Field crop: maize
Growth stage: 1
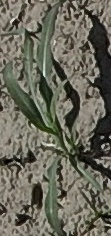
Species: sorghum